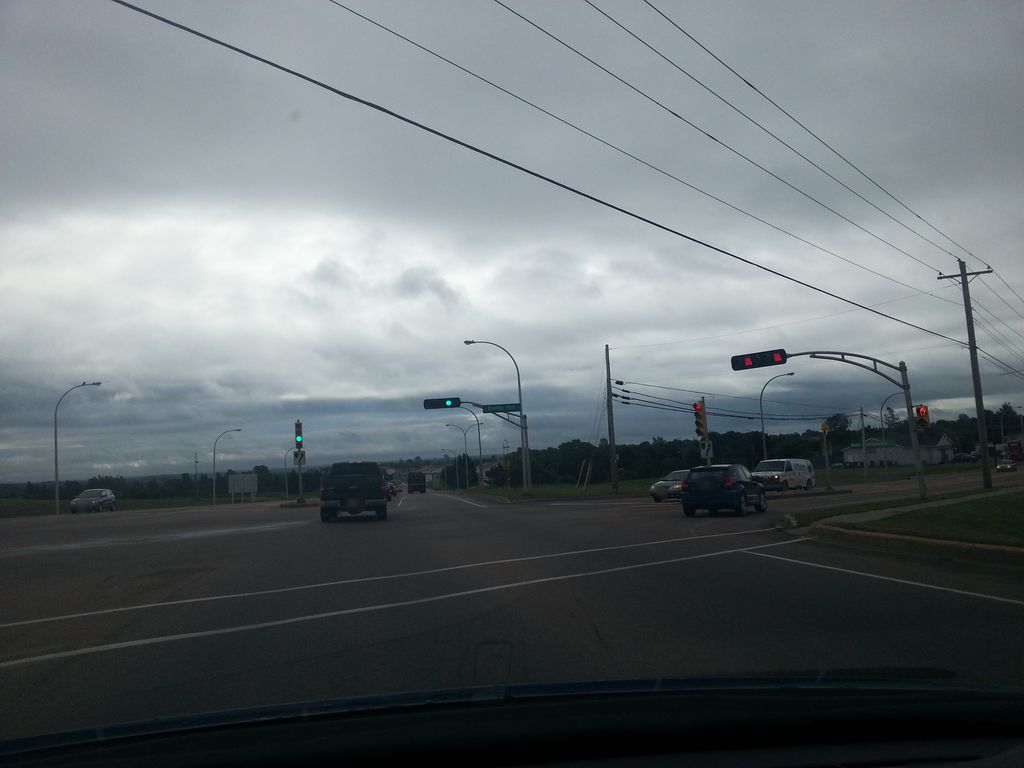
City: charlottetown